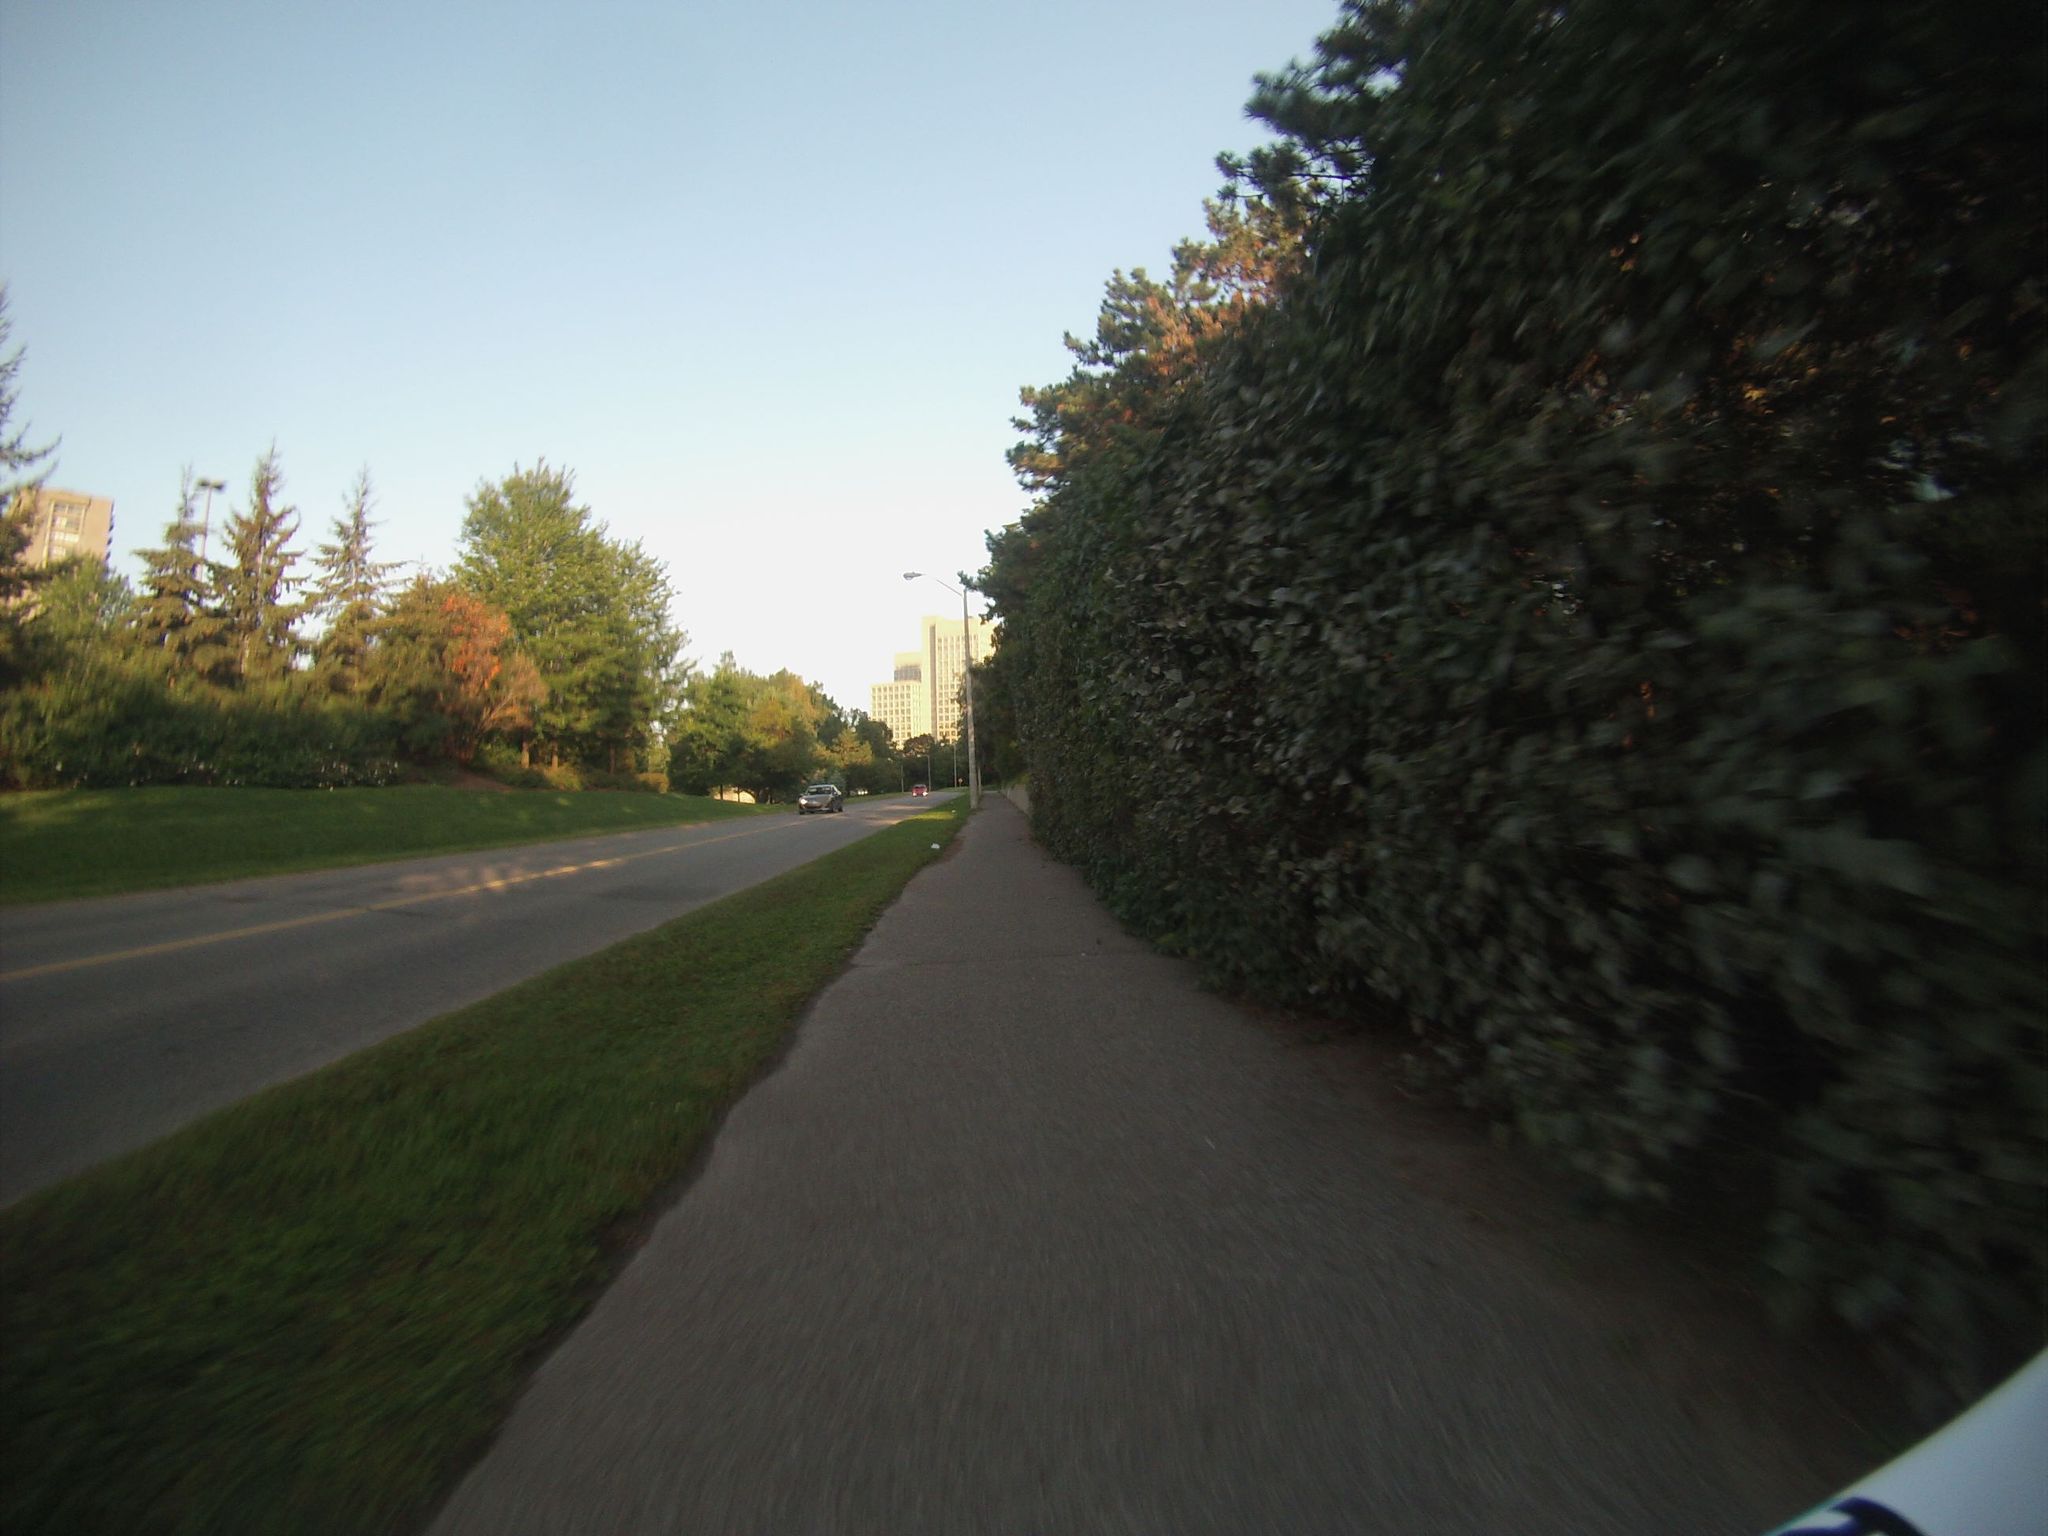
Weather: clear
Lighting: day
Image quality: slightly poor
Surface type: walking surface
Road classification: path
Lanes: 2
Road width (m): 2
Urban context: urban centre
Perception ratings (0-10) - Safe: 2.17, Lively: 5.98, Beautiful: 8.92, Boring: 5.46, Depressing: 1.07, Wealthy: 4.51